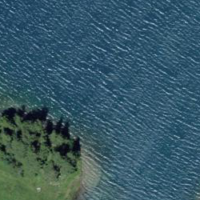
EUNIS habitat code: 14
Species observed at this site:
Corvus corone
Motacilla cinerea
Periparus ater
Sitta europaea
Nucifraga caryocatactes
Columba livia
Turdus viscivorus
Corvus corax
Turdus merula